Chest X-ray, AP view. Patient: 54 years old, sex M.
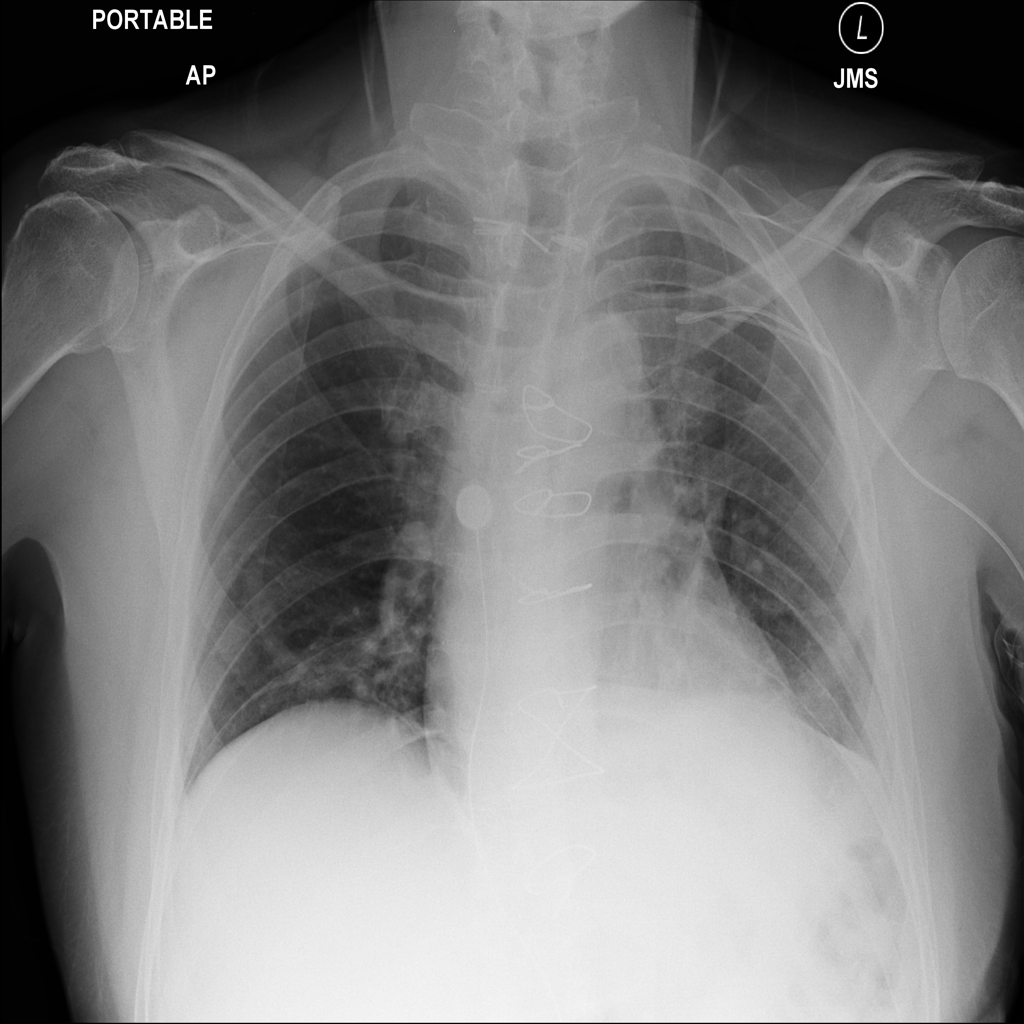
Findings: No Finding